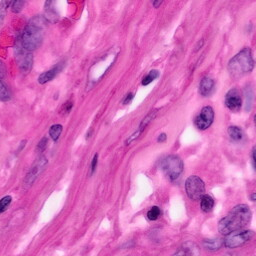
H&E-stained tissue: Pancreatic